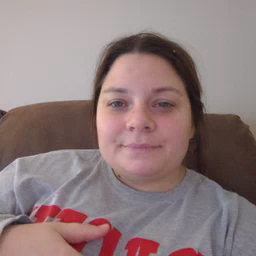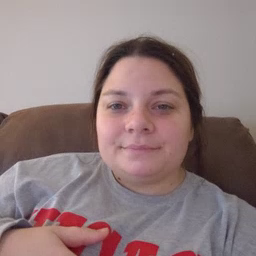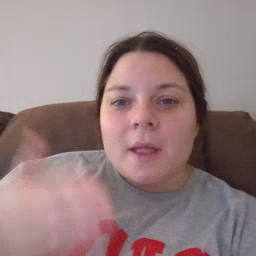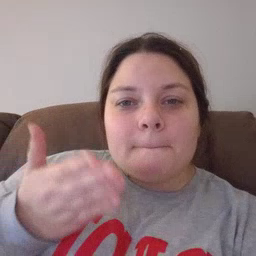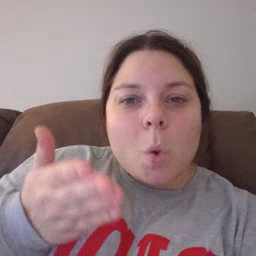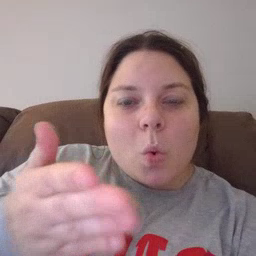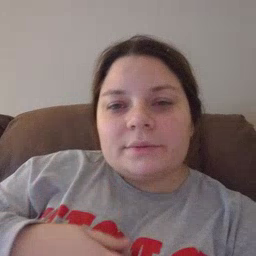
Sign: boat